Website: home-depot
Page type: customer-info-address
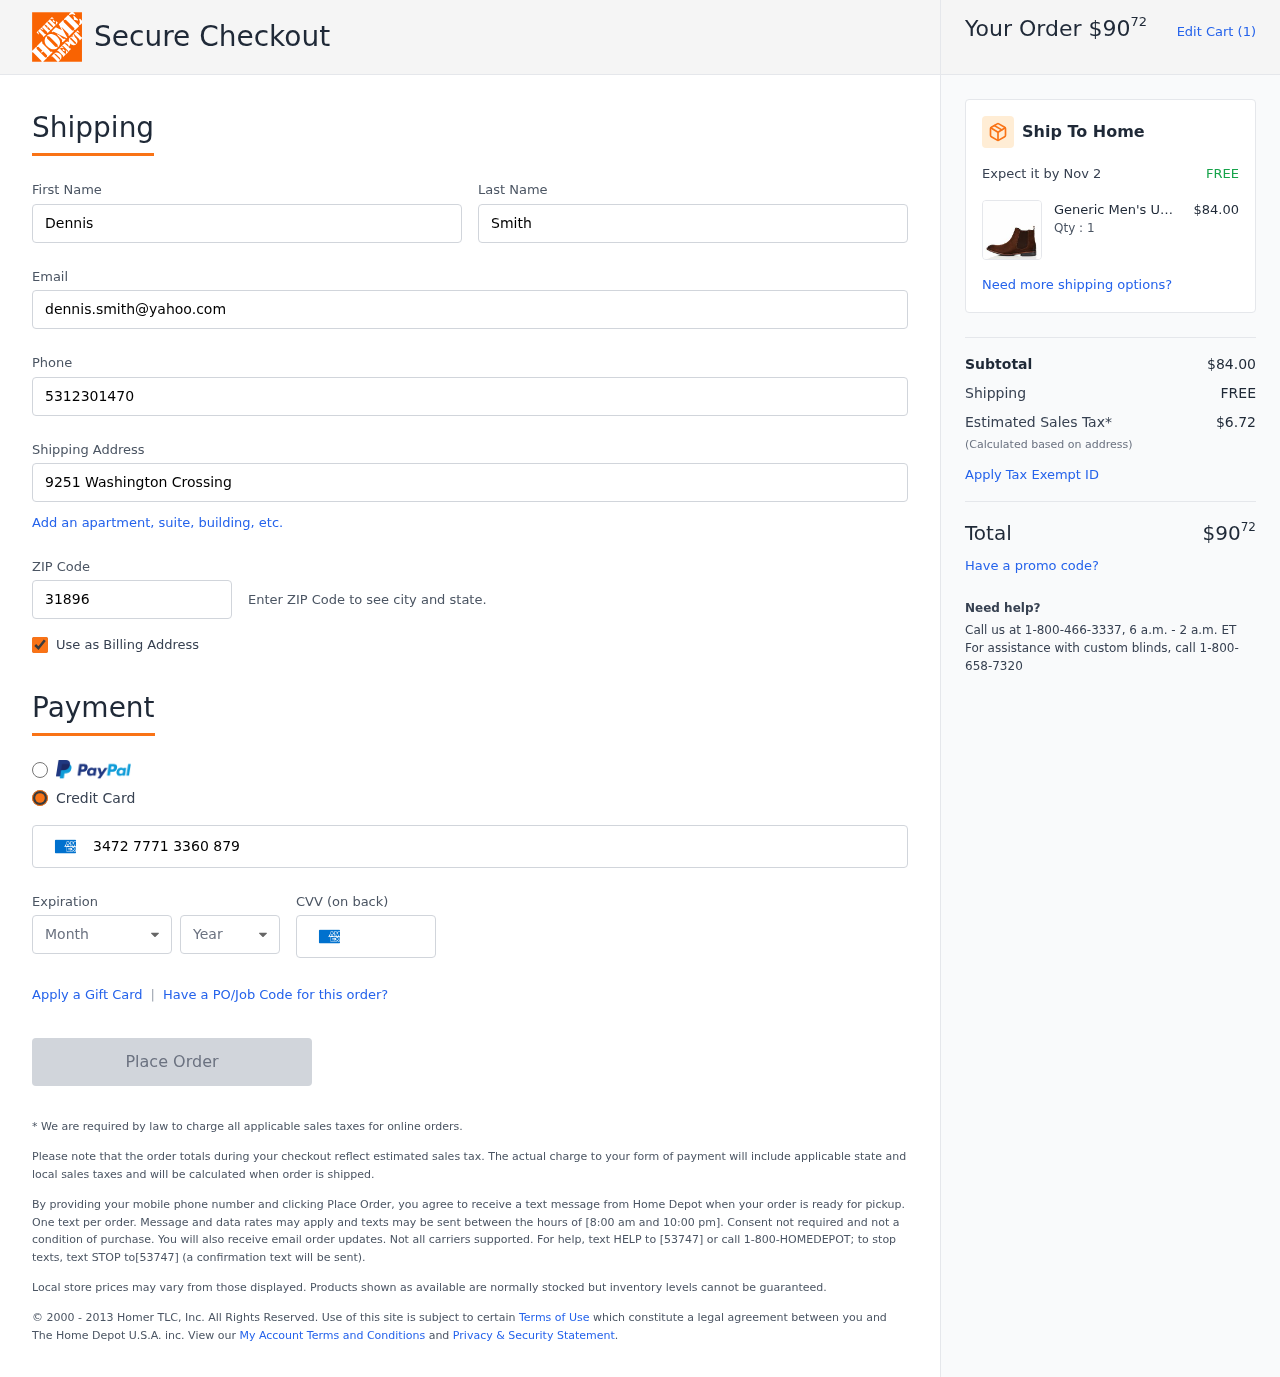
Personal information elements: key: PII_CARD_CVV
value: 3929
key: PII_CARD_EXPIRY_MONTH
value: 10
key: PII_CARD_EXPIRY_YEAR
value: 26
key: PII_CARD_NUMBER
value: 3472 7771 3360 879
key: PII_EMAIL
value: dennis.smith@yahoo.com
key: PII_FIRSTNAME
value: Dennis
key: PII_LASTNAME
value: Smith
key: PII_PHONE
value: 5312301470
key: PII_POSTCODE
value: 31896
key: PII_STREET
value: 9251 Washington Crossing
Product elements: key: PRODUCT1_BRAND
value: Generic
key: PRODUCT1_NAME
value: Men's Um1359 Chelsea Boots, Brown Chocolate, US:5
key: PRODUCT1_PRICE
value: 84
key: PRODUCT1_QUANTITY
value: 1
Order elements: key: ORDER_TOTAL
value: $9072
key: ORDER_NUM_ITEMS
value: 1
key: ORDER_DELIVERY_DATE
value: Nov 2
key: ORDER_SUBTOTAL
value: $84.00
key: ORDER_SHIPPING_COST
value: FREE
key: ORDER_TAX
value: $6.72